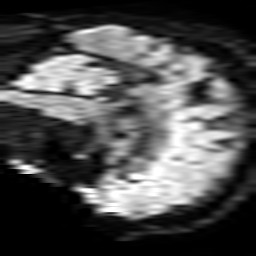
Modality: TRACE
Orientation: sagittal
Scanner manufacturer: philips
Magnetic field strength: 3 T
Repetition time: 3.778 s
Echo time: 0.06073 s